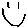
Label: smiley face